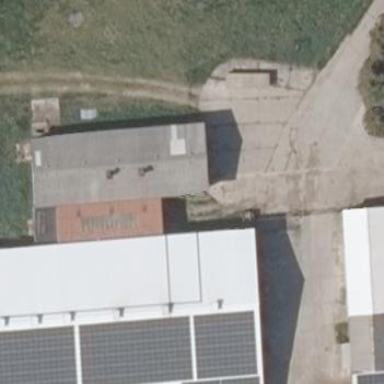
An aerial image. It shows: Farm auxiliary building.